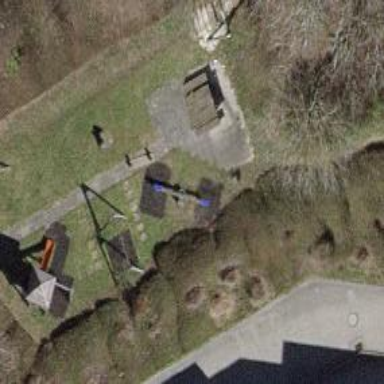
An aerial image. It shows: Seesaw in the playground.